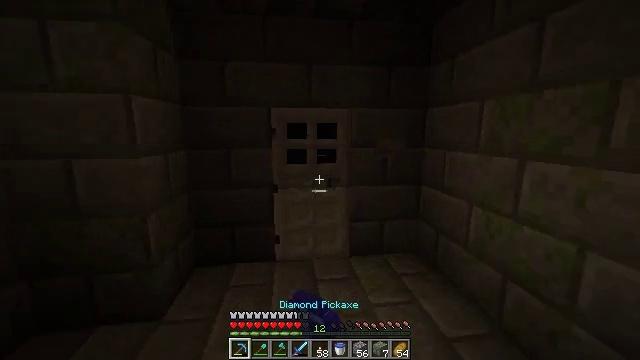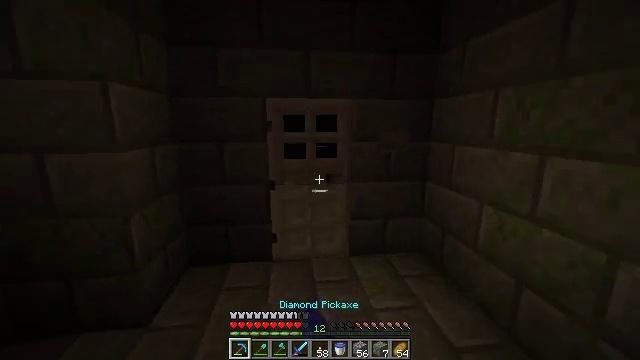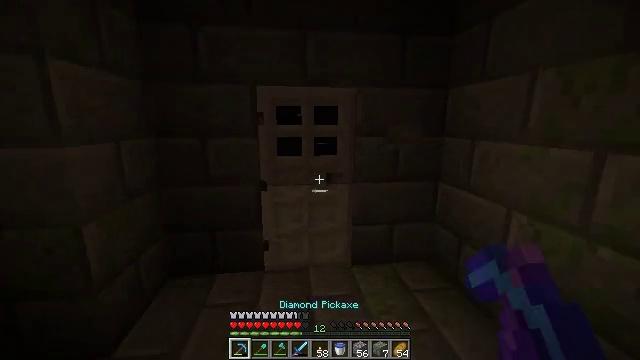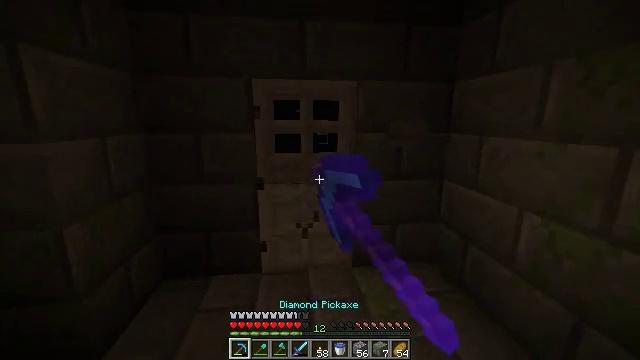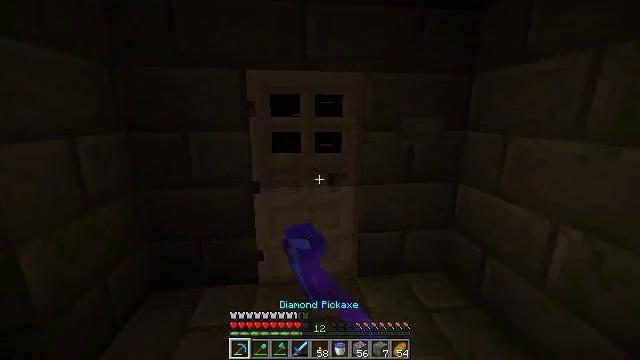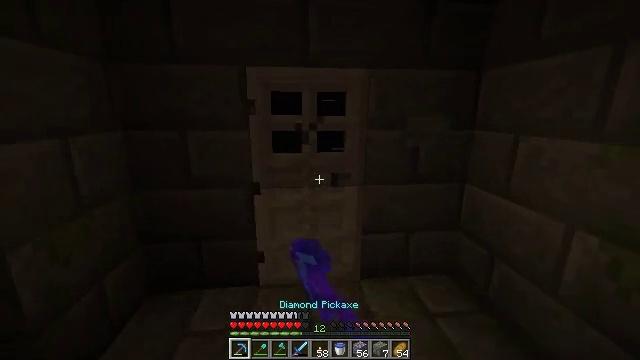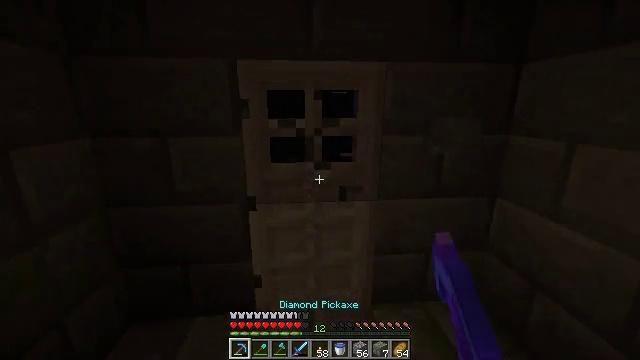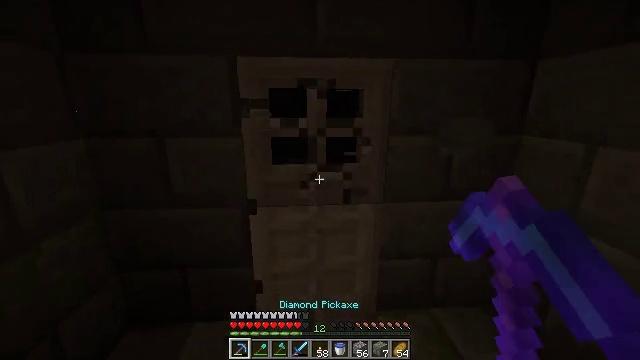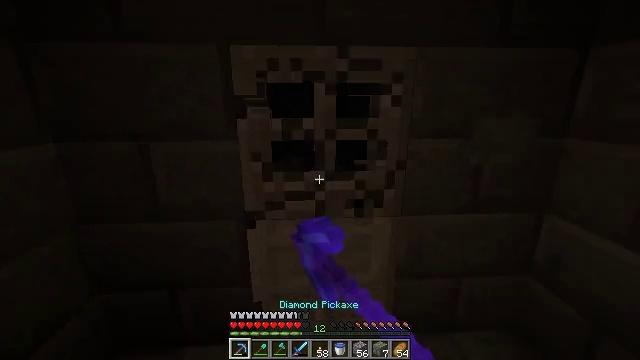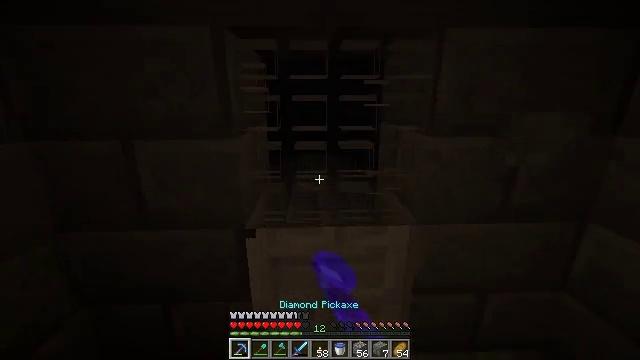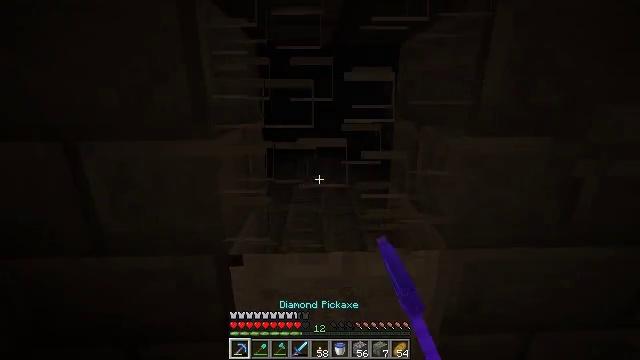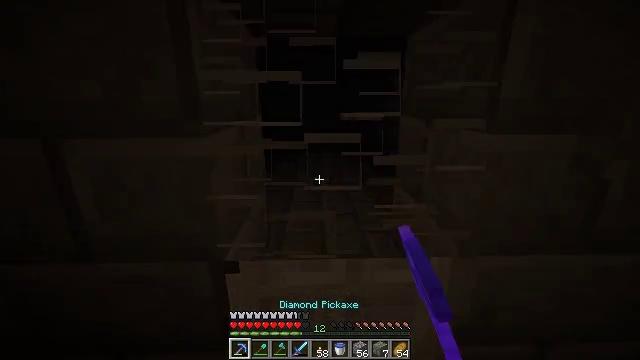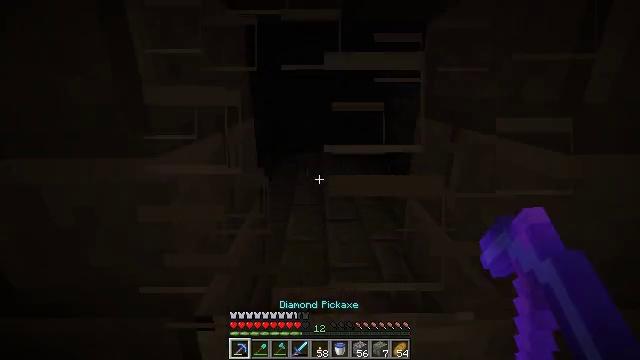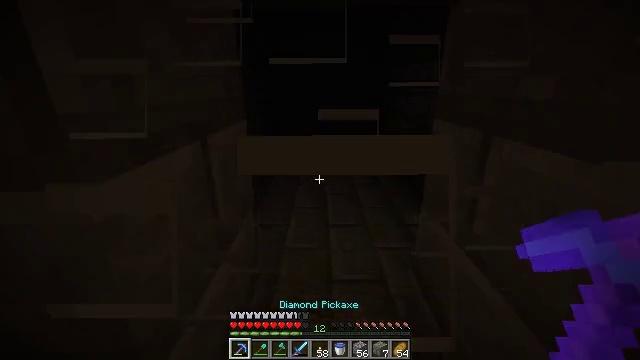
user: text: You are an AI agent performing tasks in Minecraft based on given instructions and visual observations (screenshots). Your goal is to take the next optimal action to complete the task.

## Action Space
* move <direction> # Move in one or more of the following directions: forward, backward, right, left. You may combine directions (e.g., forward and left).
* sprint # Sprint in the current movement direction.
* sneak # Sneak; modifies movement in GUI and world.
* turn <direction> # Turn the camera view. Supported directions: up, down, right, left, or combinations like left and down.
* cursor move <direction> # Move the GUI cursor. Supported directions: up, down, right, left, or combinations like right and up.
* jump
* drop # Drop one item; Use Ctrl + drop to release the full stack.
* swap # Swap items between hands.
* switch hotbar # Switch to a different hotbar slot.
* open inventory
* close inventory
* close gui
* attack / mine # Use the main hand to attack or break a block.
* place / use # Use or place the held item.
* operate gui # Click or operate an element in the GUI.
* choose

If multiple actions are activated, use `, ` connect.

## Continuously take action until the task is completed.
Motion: motion action
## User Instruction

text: Gather the iron door by mining it.
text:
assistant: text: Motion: move forward, turn down, attack / mine
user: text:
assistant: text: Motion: move forward, attack / mine
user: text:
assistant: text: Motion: move forward, attack / mine
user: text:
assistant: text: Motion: move forward, attack / mine
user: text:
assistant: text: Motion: move forward, attack / mine
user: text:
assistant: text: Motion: move forward, attack / mine
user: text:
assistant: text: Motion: move forward, attack / mine
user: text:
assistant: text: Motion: move forward, turn left, attack / mine
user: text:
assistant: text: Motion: move forward, turn left and down, attack / mine
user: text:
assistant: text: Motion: move forward, attack / mine
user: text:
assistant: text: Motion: move forward, attack / mine
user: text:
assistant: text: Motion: move forward, attack / mine
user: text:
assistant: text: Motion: attack / mine
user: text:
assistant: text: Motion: attack / mine